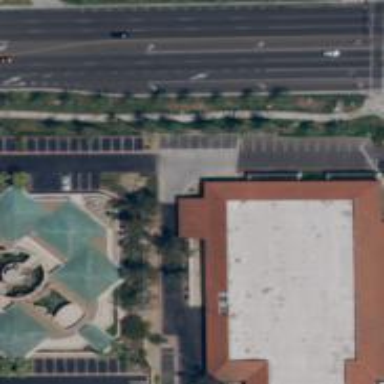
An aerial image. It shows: Retail building.